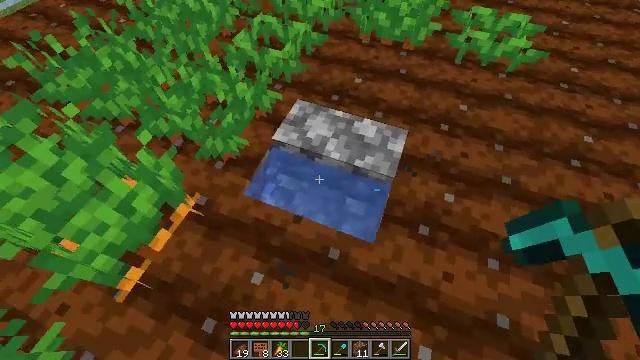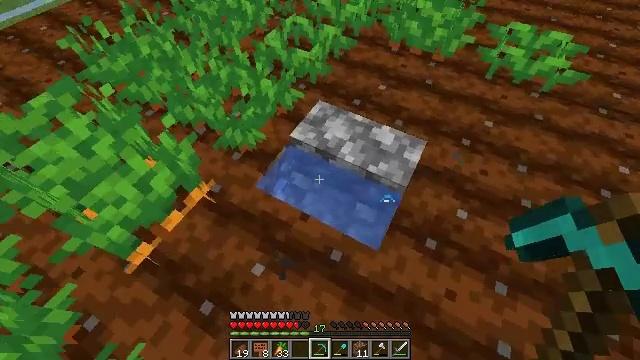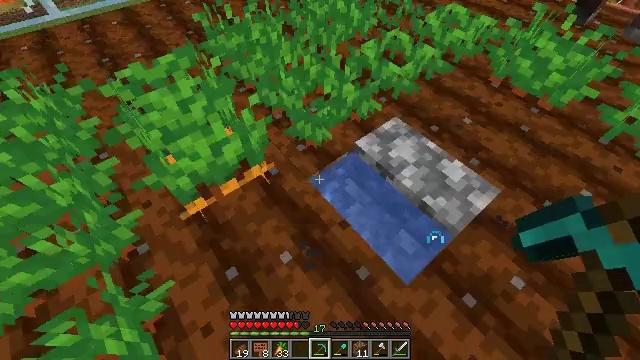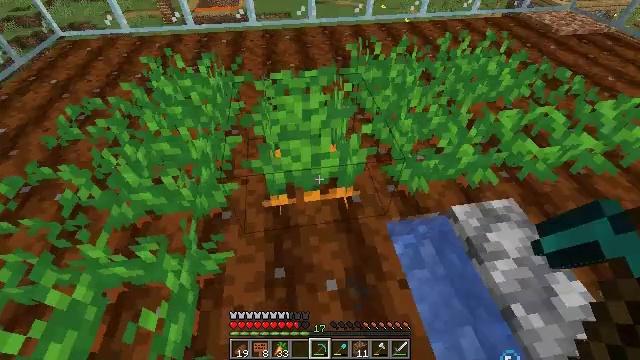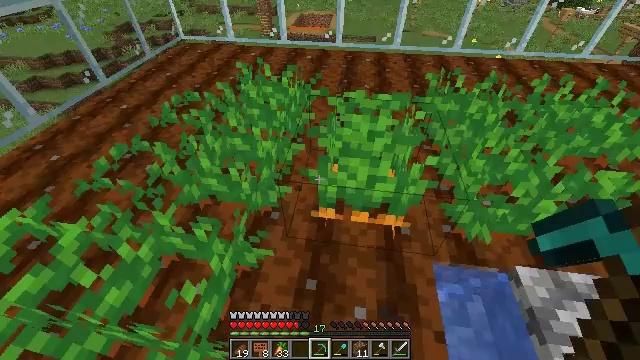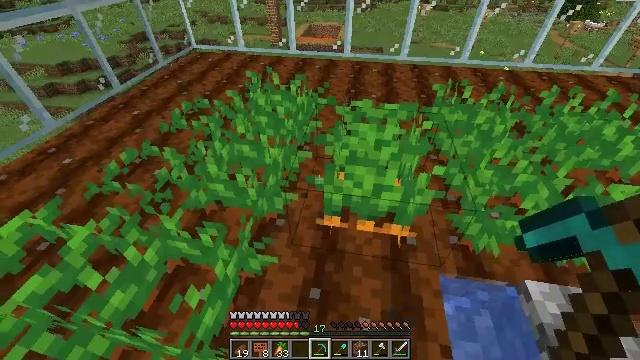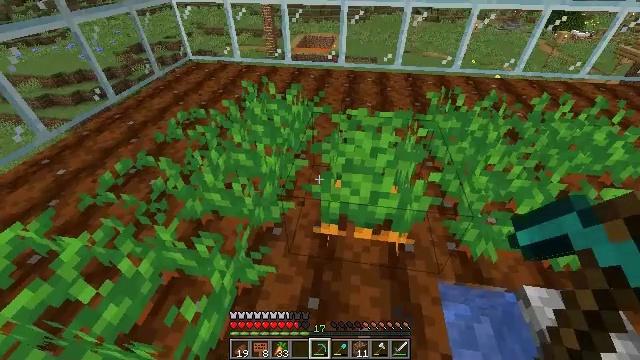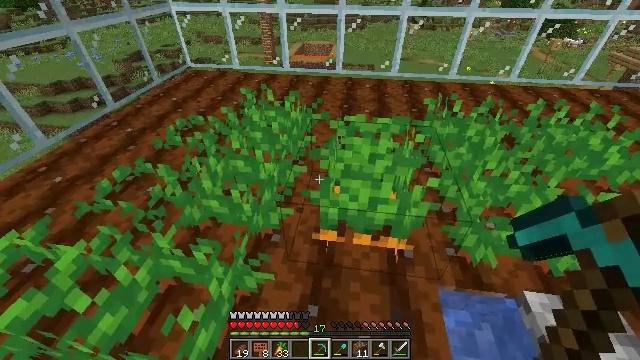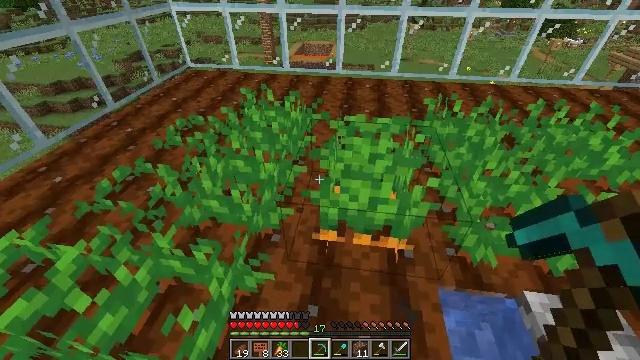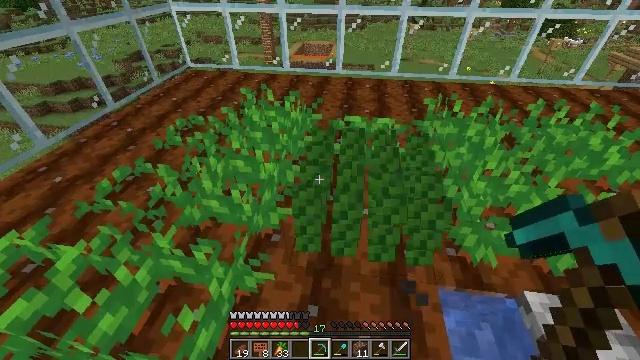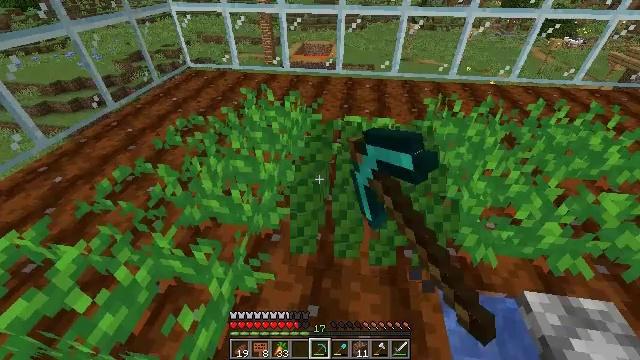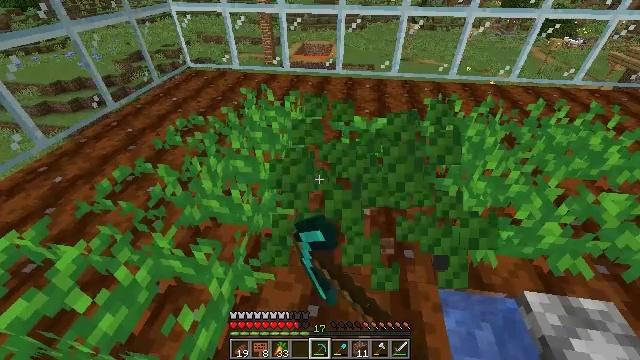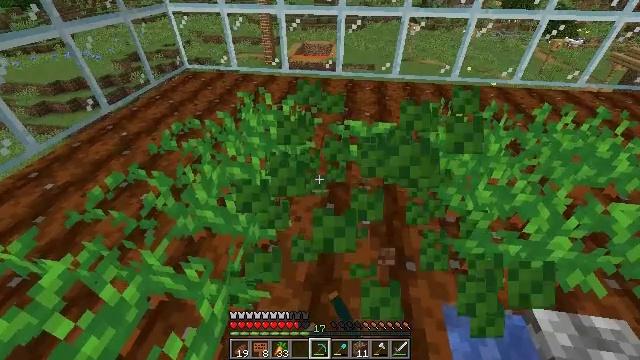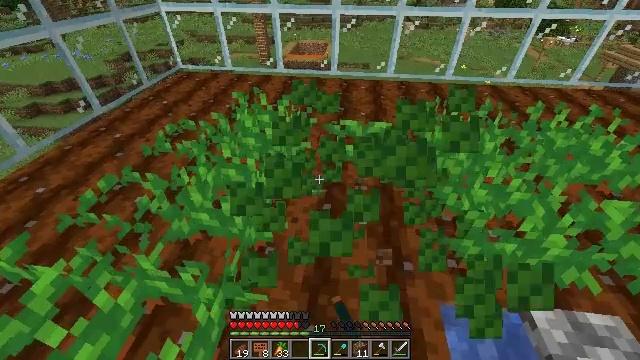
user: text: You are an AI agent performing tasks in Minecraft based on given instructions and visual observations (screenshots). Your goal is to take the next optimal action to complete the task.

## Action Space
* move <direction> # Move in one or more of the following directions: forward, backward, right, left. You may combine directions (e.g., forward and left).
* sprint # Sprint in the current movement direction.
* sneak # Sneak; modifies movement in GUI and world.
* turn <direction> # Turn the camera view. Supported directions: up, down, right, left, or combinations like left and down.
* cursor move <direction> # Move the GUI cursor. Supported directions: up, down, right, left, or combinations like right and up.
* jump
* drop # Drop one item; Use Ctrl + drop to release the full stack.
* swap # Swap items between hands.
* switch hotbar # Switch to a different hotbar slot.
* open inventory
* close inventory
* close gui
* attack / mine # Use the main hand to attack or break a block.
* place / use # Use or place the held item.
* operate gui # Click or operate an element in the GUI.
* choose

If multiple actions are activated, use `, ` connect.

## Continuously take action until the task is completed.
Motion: motion action
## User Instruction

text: Dig up carrots from the soil.
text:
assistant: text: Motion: turn left
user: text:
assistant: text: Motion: turn left and up
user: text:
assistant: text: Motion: turn left and up
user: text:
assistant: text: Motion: turn left and up
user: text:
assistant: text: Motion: turn left and up
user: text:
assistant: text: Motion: turn right and up
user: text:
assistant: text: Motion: turn up
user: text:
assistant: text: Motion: no_op
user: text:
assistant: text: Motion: attack / mine
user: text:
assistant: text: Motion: attack / mine
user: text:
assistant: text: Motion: attack / mine
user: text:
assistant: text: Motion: move forward
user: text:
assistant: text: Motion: move forward, turn right
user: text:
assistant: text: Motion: no_op